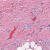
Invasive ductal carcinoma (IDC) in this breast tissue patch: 0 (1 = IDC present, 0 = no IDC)